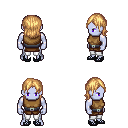
a pixel art fantasy rpg character, male body template, dark elf, purple skin, leather chest armor, white pants, light blonde long bangs hairstyle, ghillies, four views (front, back, left, right), 2x2 character sprite sheet, small pixel art, hard edges, no anti-aliasing